Question: I am currently using CURL library, I tried a simple example and I noticed that the heap memory increases every time I make a request. This is a very important problem, especially when you are trying to use multithread.
Does anyone know the problem?
'''
static int Swriter(char *data, size_t size, size_t nmemb, std::string *writerData)
{
if(writerData == NULL)
return 0;
writerData->append(data, size*nmemb);
return size * nmemb;
}
static void RequestReadJson(std::string url, std::string &content)
{
CURL *curl = curl_easy_init();
if (curl) {
curl_easy_setopt(curl, CURLOPT_URL, url.c_str());
curl_easy_setopt(curl, CURLOPT_WRITEFUNCTION, Swriter);
curl_easy_setopt(curl, CURLOPT_WRITEDATA, &content);
curl_easy_perform(curl);
curl_easy_cleanup(curl);
}
}
int main(int argc, wchar_t* argv[]) {
curl_global_init(CURL_GLOBAL_DEFAULT);
std::string content;
std::string url("www.google.com");
for(int i=0;i<300;i++)
RequestReadJson(url, content); //Heap increase
curl_global_cleanup();
}
'''
### Heap increase

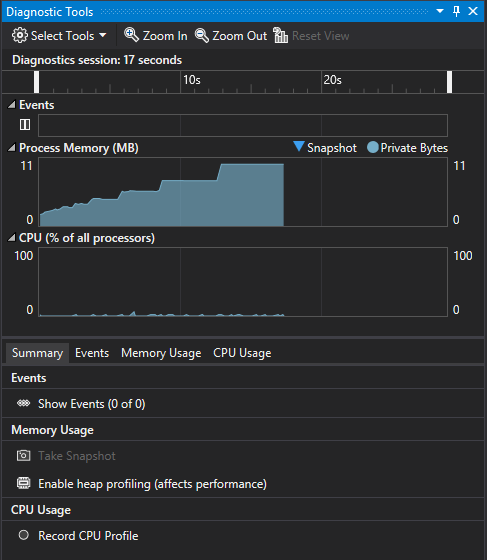
Answer: You append the new downloaded content to the old, hence the heap increase:
'''
curl_easy_setopt(curl, CURLOPT_WRITEDATA, &content);
'''
which leads to:
'''
writerData->append(data, size*nmemb);
'''
You'd better return a fresh string:
'''
static std::string RequestReadJson(std::string url)
{
std::string content;
CURL *curl = curl_easy_init();
if (curl) {
curl_easy_setopt(curl, CURLOPT_URL, url.c_str());
curl_easy_setopt(curl, CURLOPT_WRITEFUNCTION, Swriter);
curl_easy_setopt(curl, CURLOPT_WRITEDATA, &content);
curl_easy_perform(curl);
curl_easy_cleanup(curl);
}
return content;
}
'''